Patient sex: M
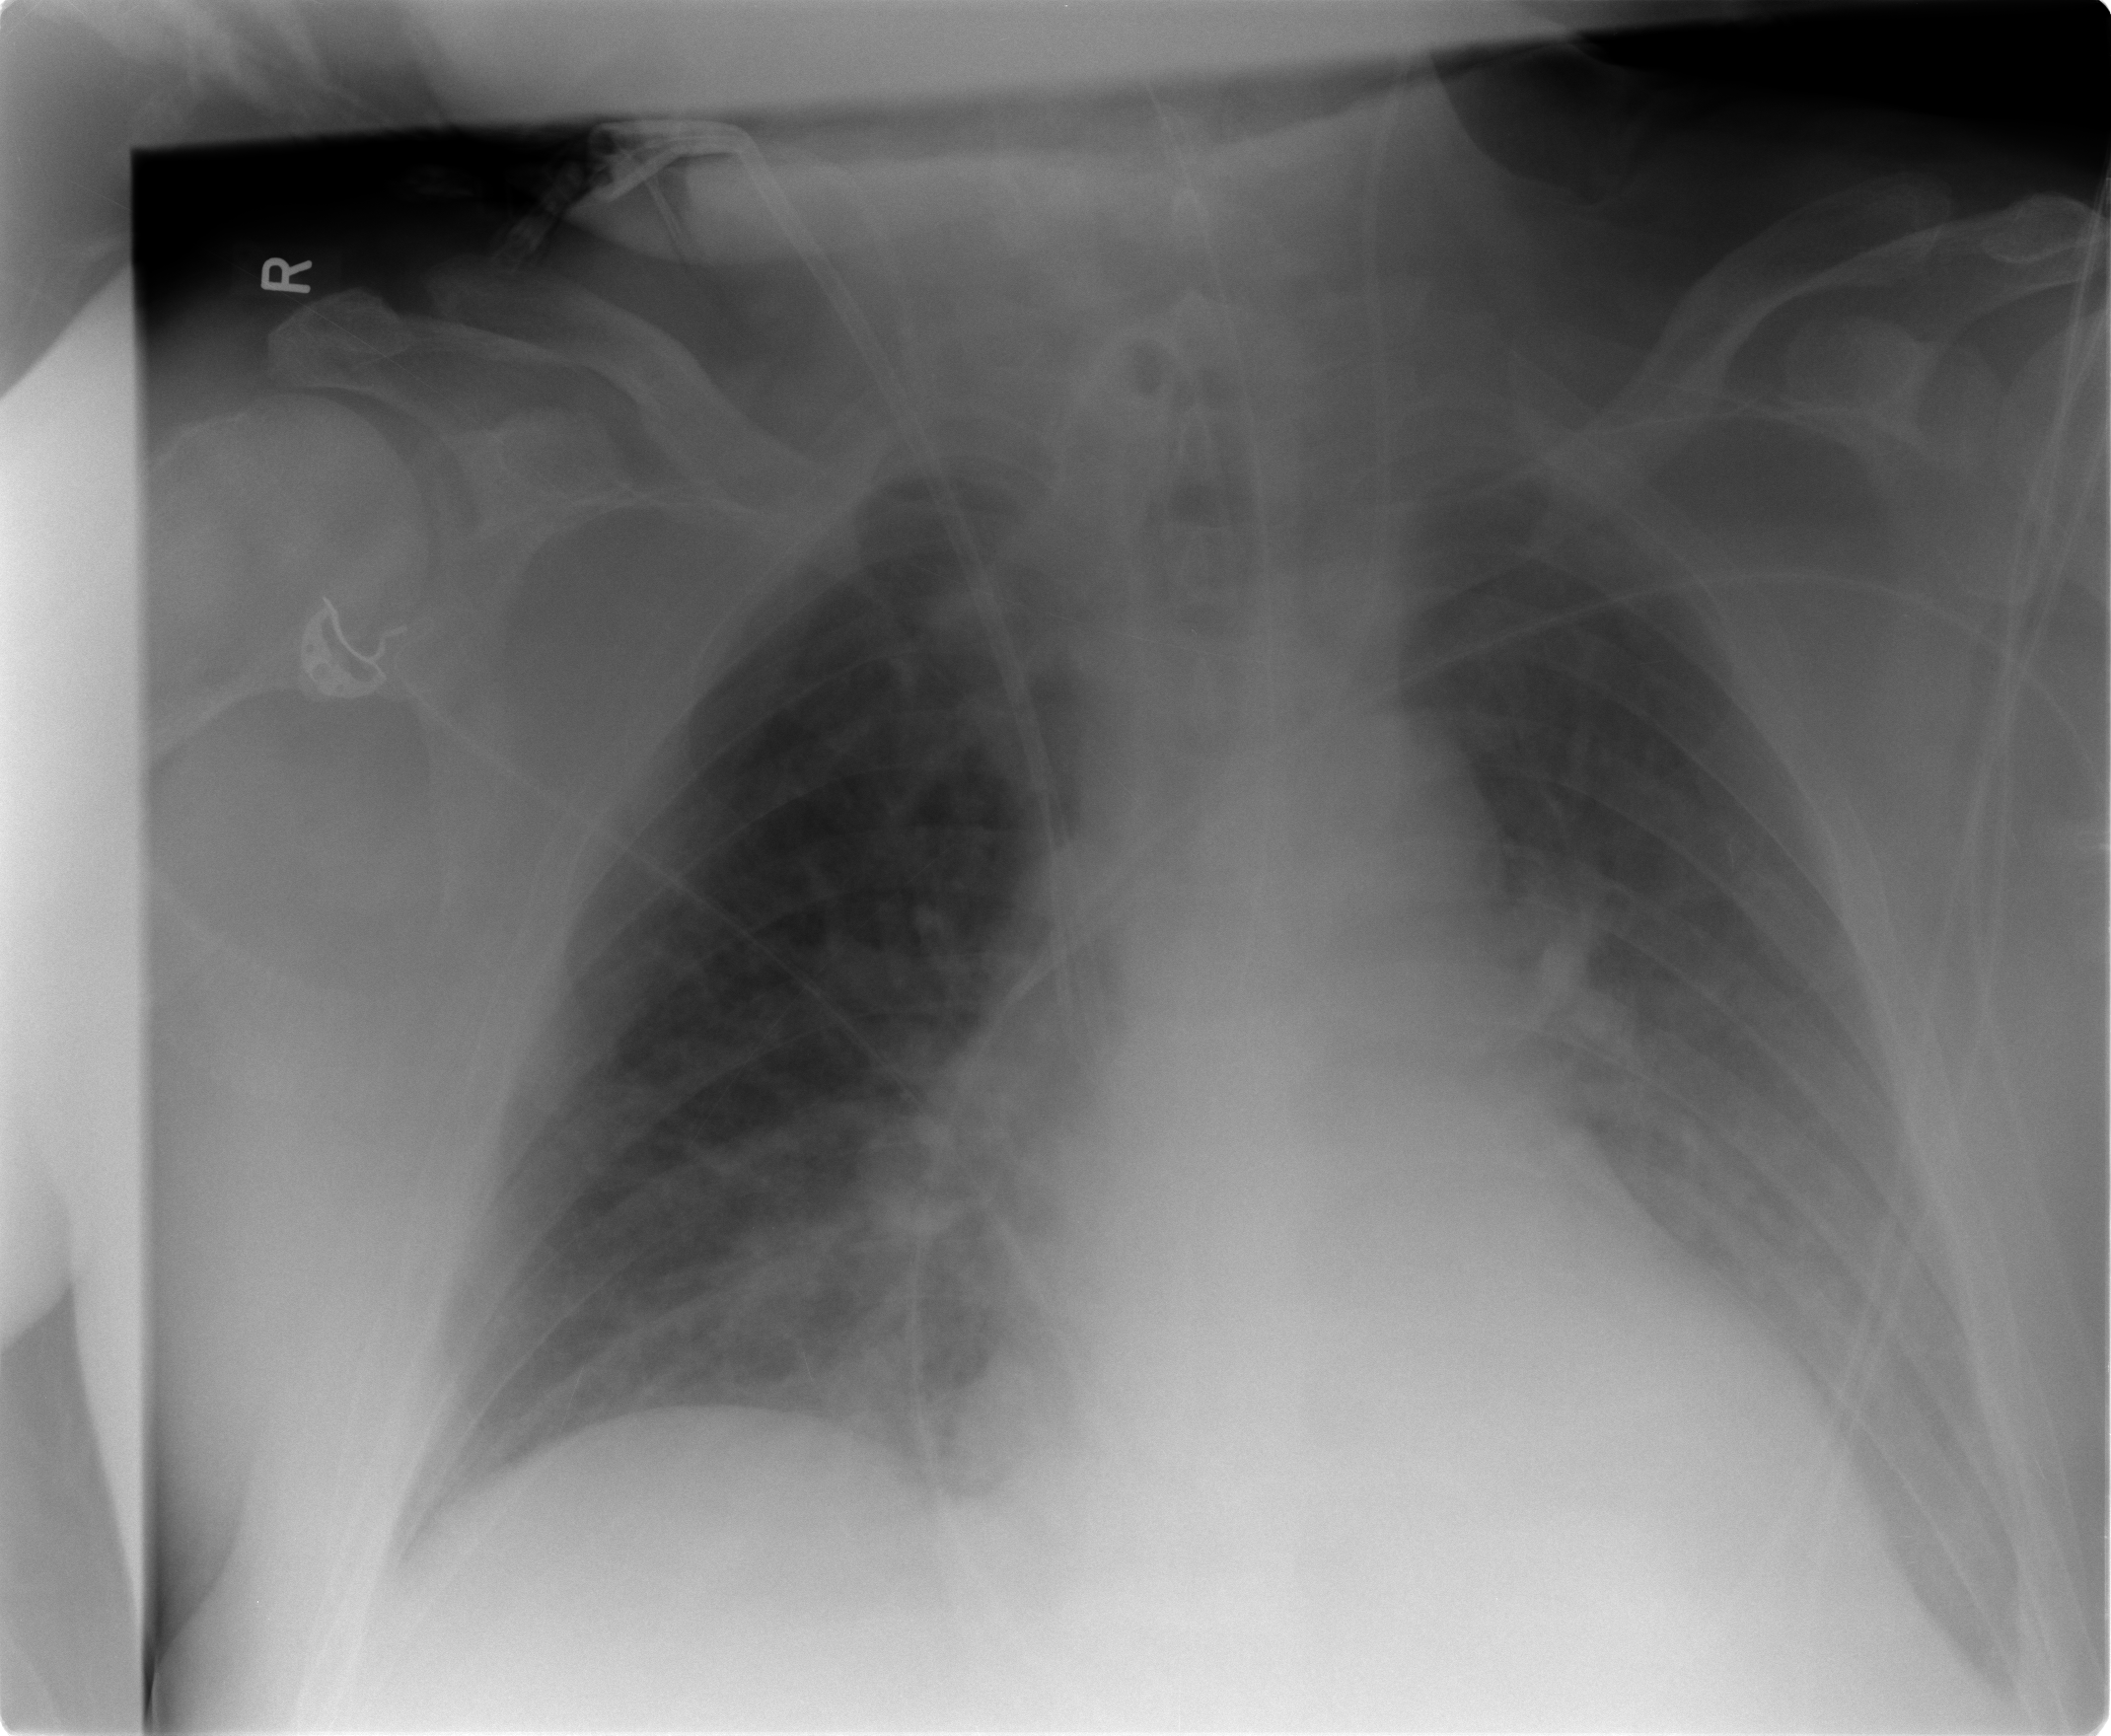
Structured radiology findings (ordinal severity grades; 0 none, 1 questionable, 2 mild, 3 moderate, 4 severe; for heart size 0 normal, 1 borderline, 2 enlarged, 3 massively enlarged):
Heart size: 2
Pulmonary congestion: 2
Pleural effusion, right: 0
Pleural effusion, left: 2
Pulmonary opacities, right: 0
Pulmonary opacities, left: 0
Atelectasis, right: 0
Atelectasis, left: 2